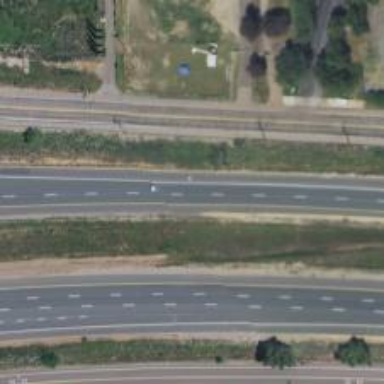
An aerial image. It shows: Motorway junction.